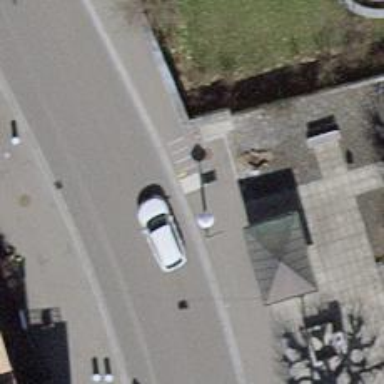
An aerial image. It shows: Bus stop with sheltered platform for public transport.